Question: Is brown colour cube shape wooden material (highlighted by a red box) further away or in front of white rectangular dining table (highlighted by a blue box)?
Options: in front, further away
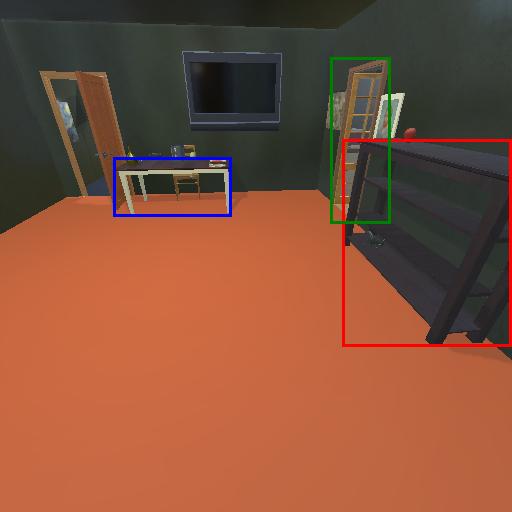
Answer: in front